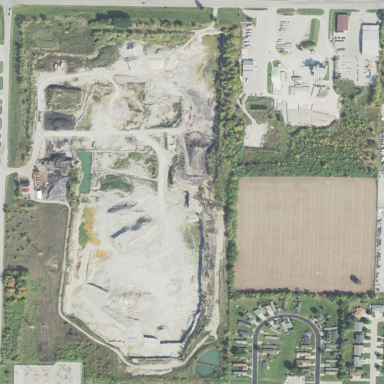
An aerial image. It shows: Quarry area.